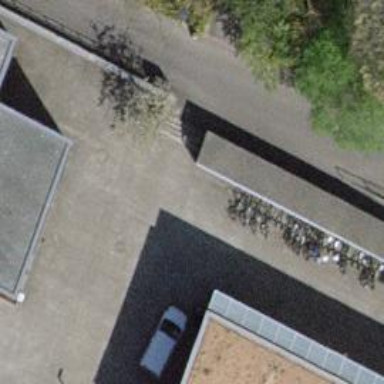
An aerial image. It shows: Steps with asphalt surface.